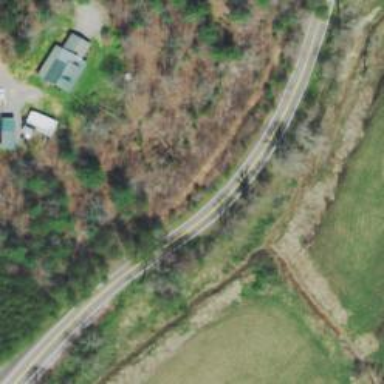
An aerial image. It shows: Primary highway.